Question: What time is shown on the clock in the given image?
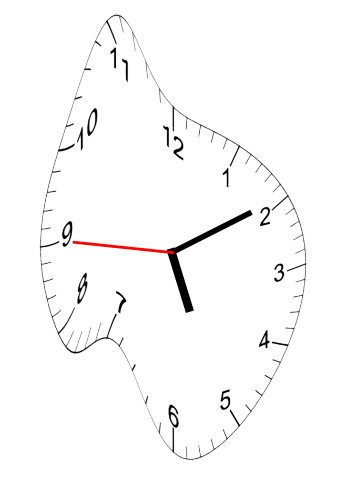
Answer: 05:09:45